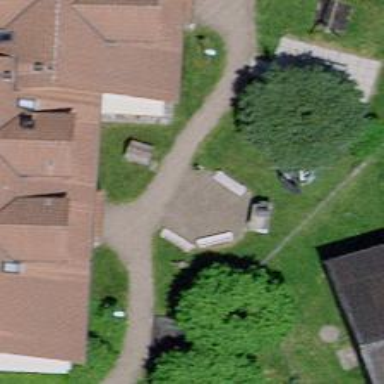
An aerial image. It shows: Playground with playhouse.